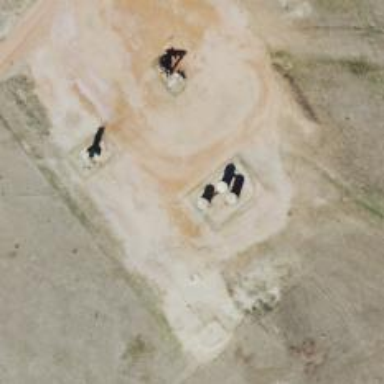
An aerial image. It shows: Storage tank with man-made structure.